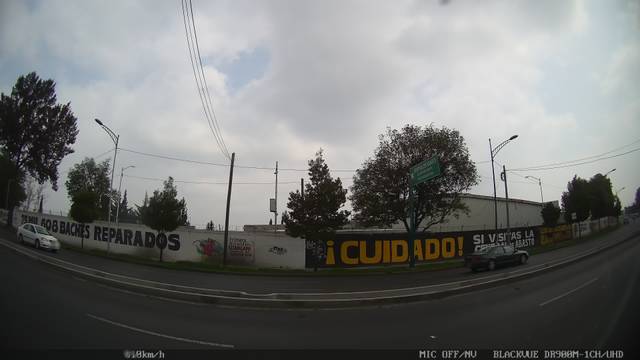
Region: Mexico
Coordinates: 19.367, -99.087